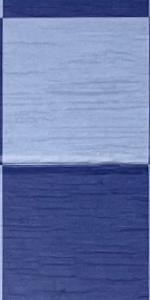
Label: Empty